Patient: sex M, age 61
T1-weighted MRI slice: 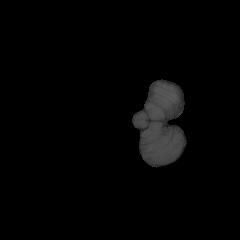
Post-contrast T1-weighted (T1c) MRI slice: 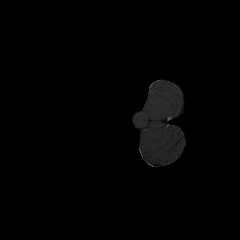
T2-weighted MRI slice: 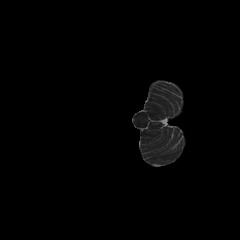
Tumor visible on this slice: no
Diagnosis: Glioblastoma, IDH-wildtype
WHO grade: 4